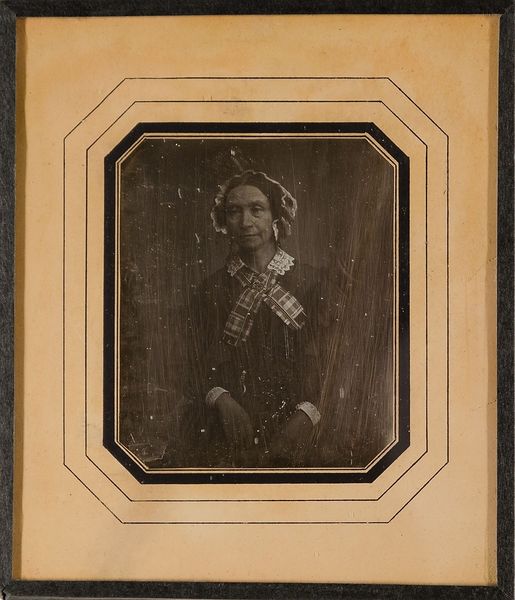
Titel: Unbekannte Frau
Künstler: Wilhelm Breuning
Standort: Hamburg
Institution: Museum für Kunst und Gewerbe Hamburg
Schlagwörter: frau, haube, portrait, figur, person, kopfbedeckung, foto, fotografie, photographie, photo, lichtbild, daguerreotypie, historische, bildwerke, angewandte und bildende kunst, hessische systematik, porträt, persönlichkeit, porträtfotografie, porträtphotographie, hüftbild